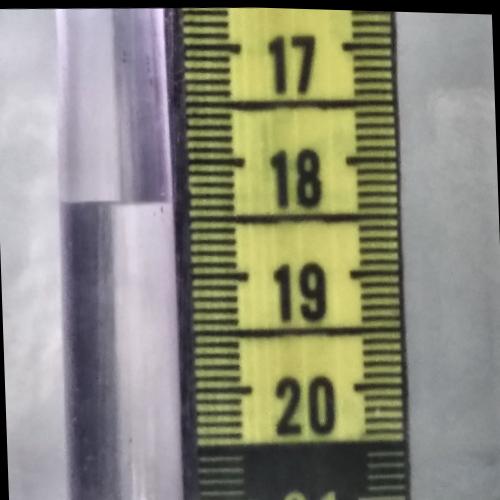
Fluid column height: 18.4 cm